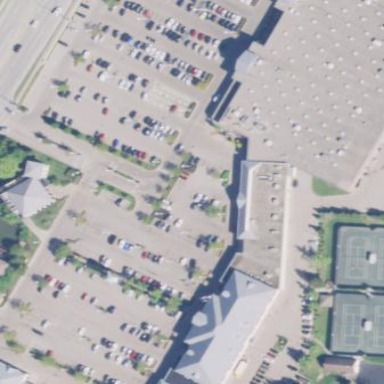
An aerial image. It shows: Commercial building.